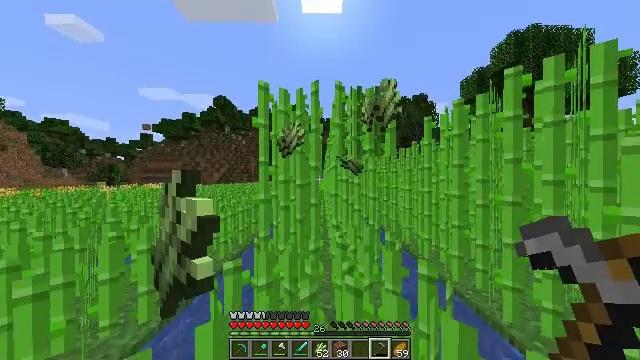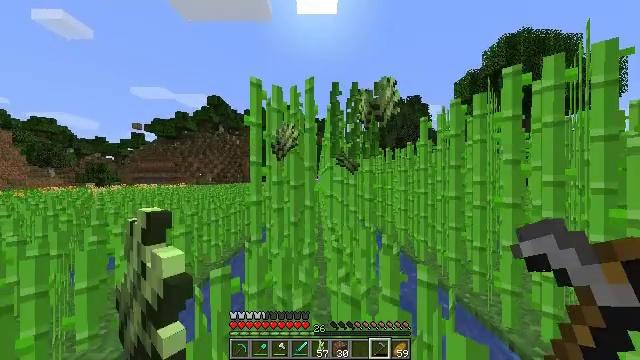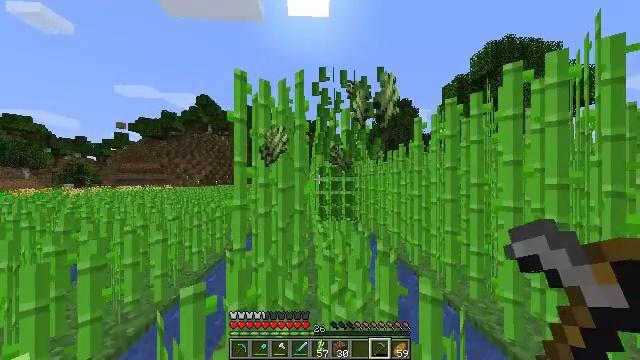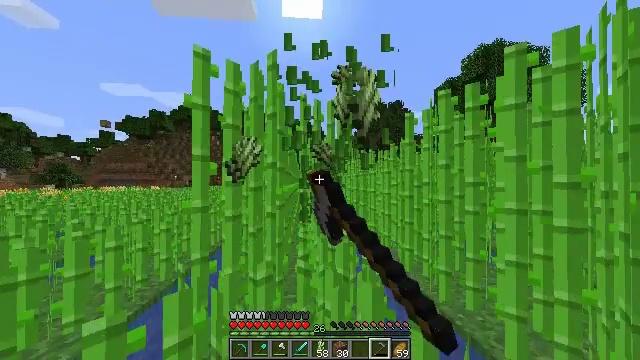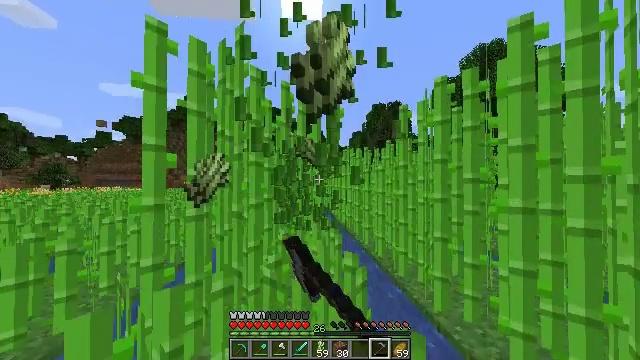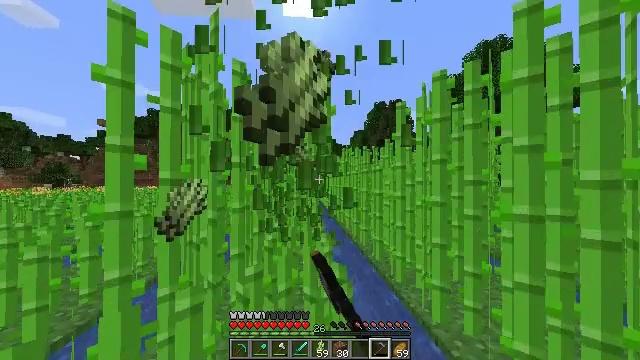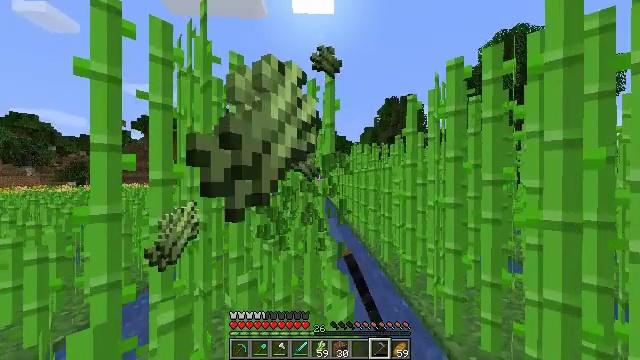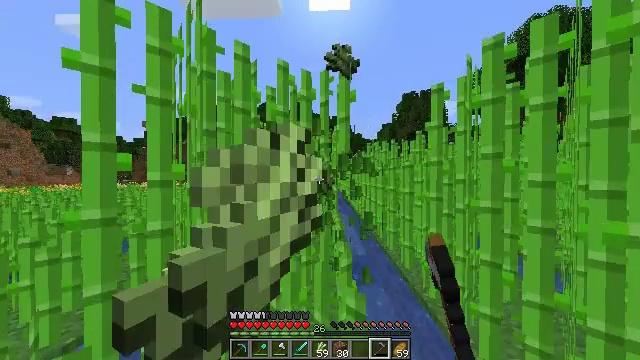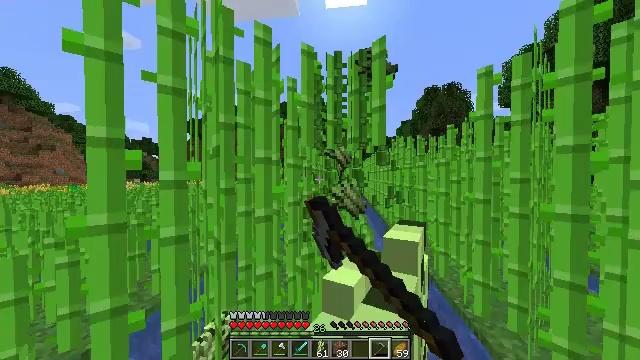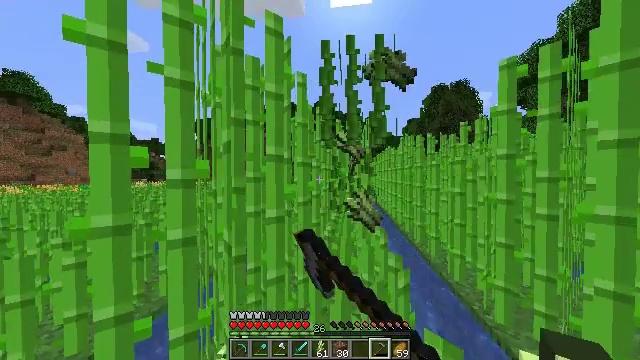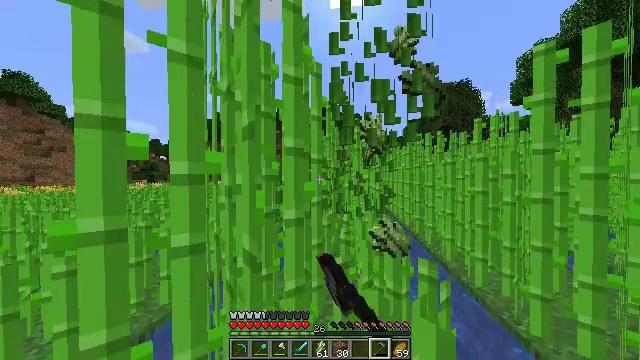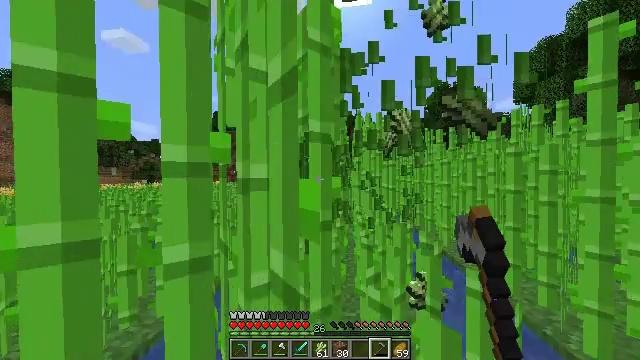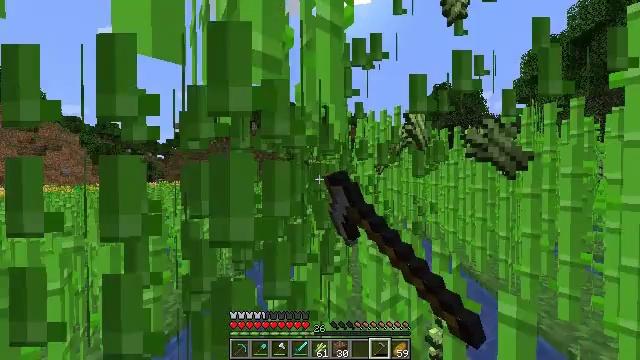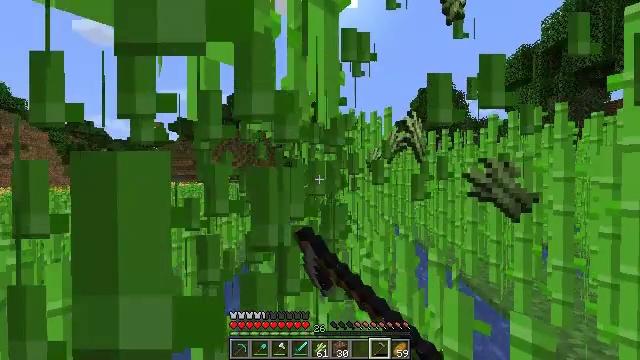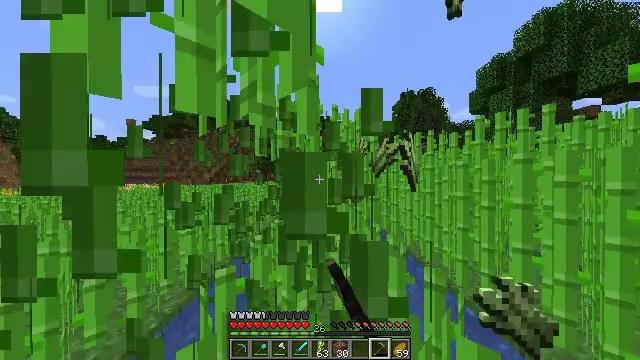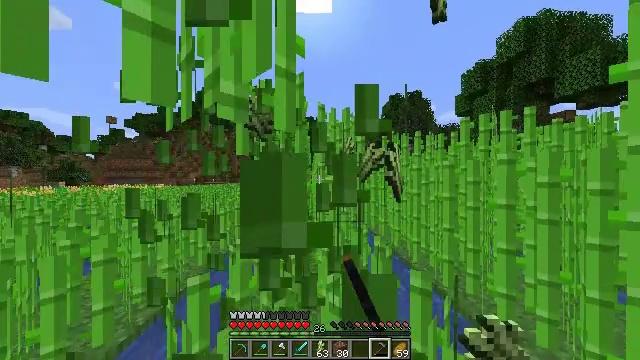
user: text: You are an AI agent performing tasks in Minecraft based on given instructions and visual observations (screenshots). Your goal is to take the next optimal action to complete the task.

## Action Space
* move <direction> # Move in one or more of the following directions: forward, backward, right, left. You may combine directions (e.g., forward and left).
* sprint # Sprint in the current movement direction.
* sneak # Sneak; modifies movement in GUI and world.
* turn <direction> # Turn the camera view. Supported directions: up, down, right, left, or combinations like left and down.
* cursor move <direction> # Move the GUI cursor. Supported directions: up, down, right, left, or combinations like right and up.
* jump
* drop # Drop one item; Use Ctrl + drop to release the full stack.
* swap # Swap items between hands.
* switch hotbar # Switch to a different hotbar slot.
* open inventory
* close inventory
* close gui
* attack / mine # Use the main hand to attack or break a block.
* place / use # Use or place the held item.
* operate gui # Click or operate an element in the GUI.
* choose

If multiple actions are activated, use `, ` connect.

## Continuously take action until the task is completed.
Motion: motion action
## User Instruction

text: Cut down the sugar cane stalks.
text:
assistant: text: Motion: move forward, sprint, turn right, attack / mine
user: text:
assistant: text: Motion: move forward and move right, sprint, turn right, attack / mine
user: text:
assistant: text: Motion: move forward and move right, sprint, turn right, attack / mine
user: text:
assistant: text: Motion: move forward and move right, sprint, attack / mine
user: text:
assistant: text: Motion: move forward and move right, sprint, attack / mine
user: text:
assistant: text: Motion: move forward and move right, sprint, turn left, attack / mine
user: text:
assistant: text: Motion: move forward and move left, sprint, turn left, attack / mine
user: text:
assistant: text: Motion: move forward and move left, sprint, turn left, attack / mine
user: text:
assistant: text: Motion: move forward and move left, sprint, turn left, attack / mine
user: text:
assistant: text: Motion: move forward and move left, sprint, attack / mine
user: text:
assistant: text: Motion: move forward, sprint, attack / mine
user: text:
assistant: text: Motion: move forward, sprint, attack / mine
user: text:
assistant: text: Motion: move forward, sprint, turn right, attack / mine
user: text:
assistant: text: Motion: move forward and move right, sprint, turn right, attack / mine
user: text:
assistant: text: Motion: move forward and move right, sprint, turn right, attack / mine
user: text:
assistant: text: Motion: move forward and move right, sprint, attack / mine
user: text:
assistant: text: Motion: move forward and move right, sprint, attack / mine
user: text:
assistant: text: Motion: move forward, sprint, attack / mine
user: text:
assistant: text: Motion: move forward, sprint, attack / mine
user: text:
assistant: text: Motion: move forward and move left, sprint, turn left, attack / mine
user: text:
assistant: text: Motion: move forward and move left, sprint, turn left, attack / mine
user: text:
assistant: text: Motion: move forward and move left, sprint, turn left, attack / mine
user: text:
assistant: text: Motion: move forward and move left, sprint, turn left, attack / mine
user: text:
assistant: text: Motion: move forward, sprint, attack / mine
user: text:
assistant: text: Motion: move forward, sprint, attack / mine
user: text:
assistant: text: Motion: move forward, sprint, turn right, attack / mine
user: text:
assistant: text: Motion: move forward and move right, sprint, turn right, attack / mine
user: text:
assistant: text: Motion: move forward and move right, sprint, turn right, attack / mine
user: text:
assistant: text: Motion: move forward and move right, sprint, turn right, attack / mine
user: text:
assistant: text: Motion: move forward and move right, sprint, attack / mine